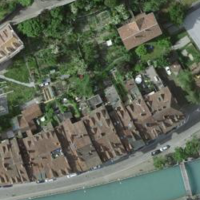
EUNIS habitat code: 54
Species observed at this site:
Glaucium flavum
Fritillaria meleagris